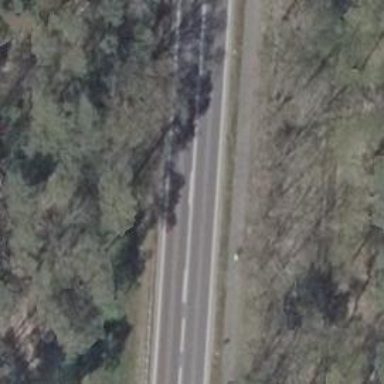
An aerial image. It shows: Primary road with asphalt surface.